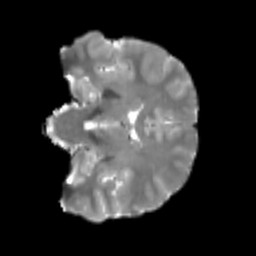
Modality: T2w
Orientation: coronal
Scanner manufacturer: siemens
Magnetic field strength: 3 T
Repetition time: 4 s
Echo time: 0.0594 s